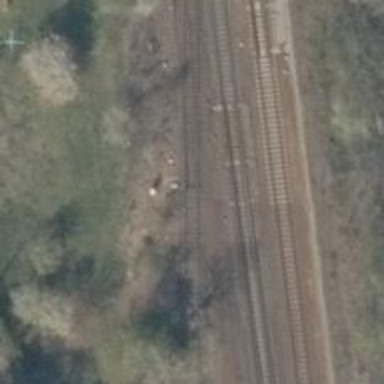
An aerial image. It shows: Railway switch.